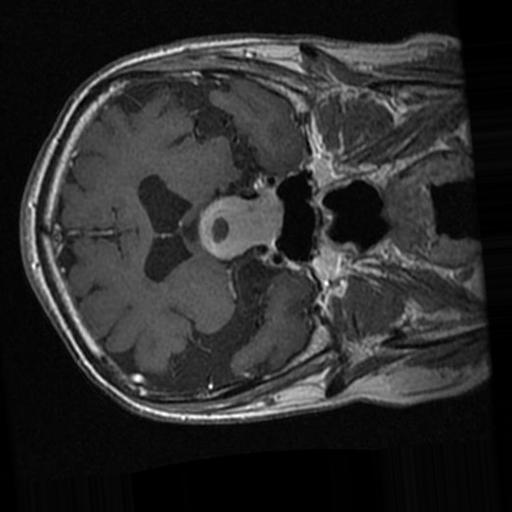
Label: brain_tumor